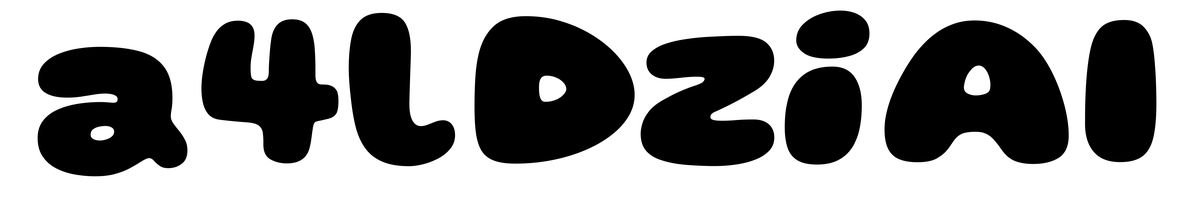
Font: Gluten_Black